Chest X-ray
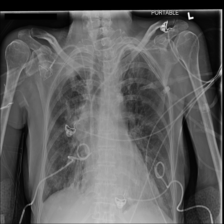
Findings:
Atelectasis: negative
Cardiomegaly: negative
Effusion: negative
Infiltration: negative
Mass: negative
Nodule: negative
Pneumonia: negative
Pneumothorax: negative
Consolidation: negative
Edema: negative
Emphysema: negative
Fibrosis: negative
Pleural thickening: positive
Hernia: negative